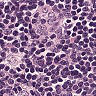
Metastatic tissue present: no